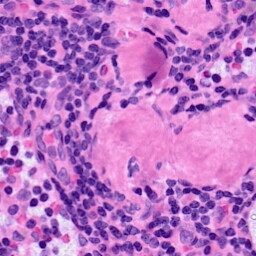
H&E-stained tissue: LymphNode